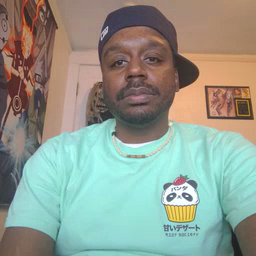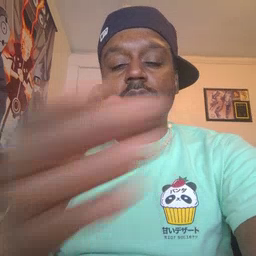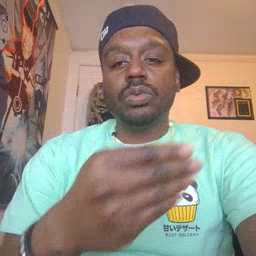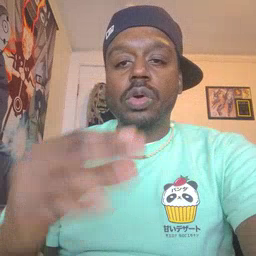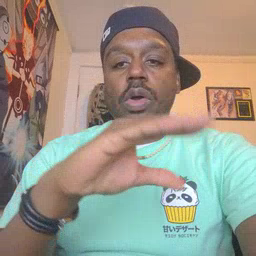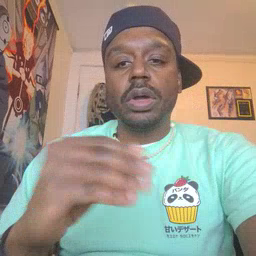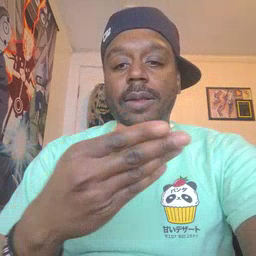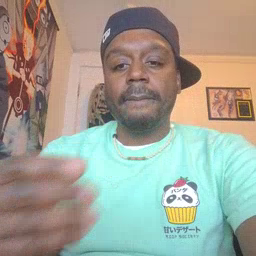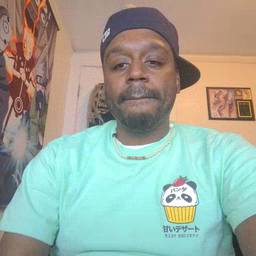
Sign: story